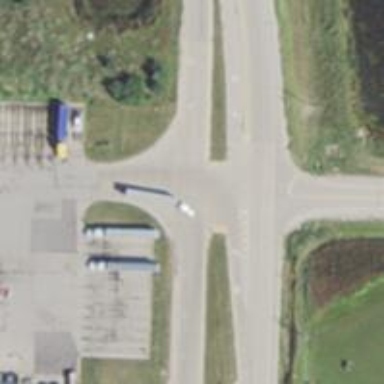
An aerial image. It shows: Tertiary link road.